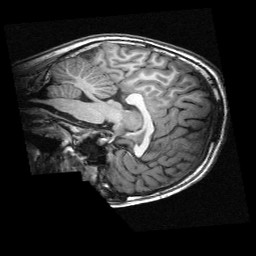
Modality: T1w
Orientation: sagittal
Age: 11
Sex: male
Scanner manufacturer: siemens
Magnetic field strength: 3 T
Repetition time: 2.3 s
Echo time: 0.00336 s